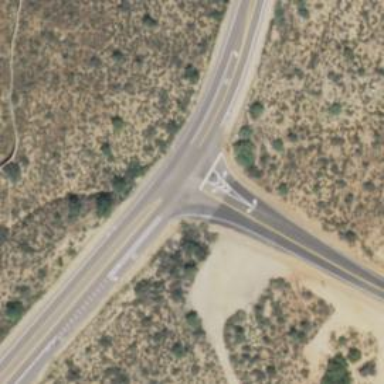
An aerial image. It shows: Stop road.